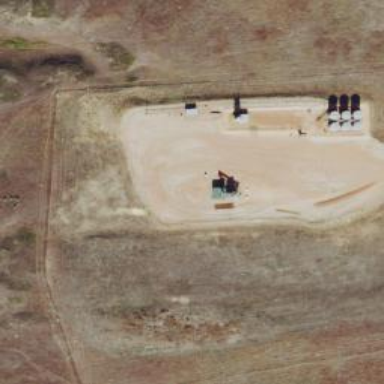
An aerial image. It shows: Petroleum well.